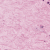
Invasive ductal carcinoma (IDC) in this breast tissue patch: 0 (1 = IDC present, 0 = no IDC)